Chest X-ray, AP view. Patient: 47 years old, sex F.
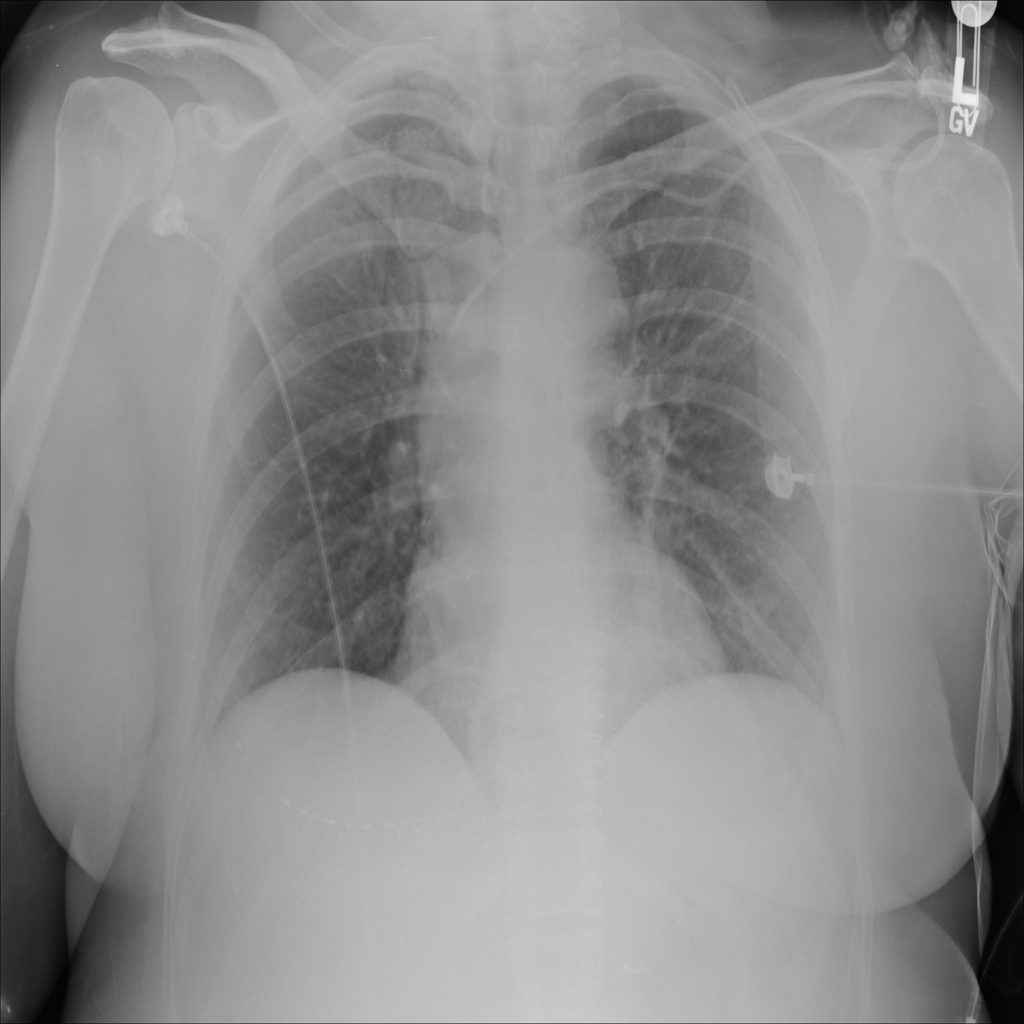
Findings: No Finding